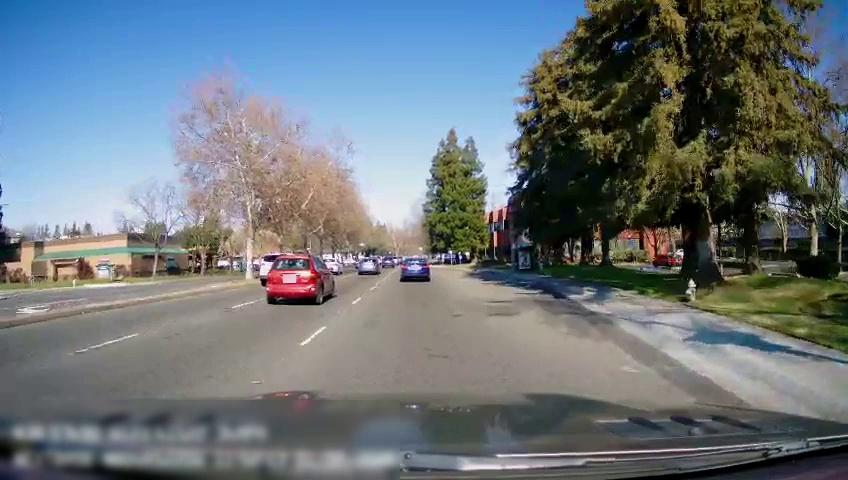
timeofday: Day
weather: Sunny
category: Drivable Space
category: Drivable Space
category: Vehicles | Car
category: Vehicles | Car
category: Vehicles | Car
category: Vehicles | SUV
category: Vehicles | Car
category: Vehicles | Car
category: Lanes | Current Lane
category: Lanes | Alternate Lane